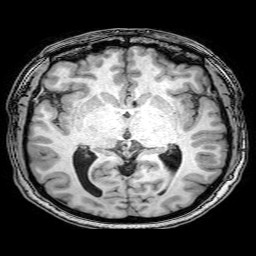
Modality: T1w
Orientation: coronal
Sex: male
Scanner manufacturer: philips
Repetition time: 0.008119 s
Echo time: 0.00371 s